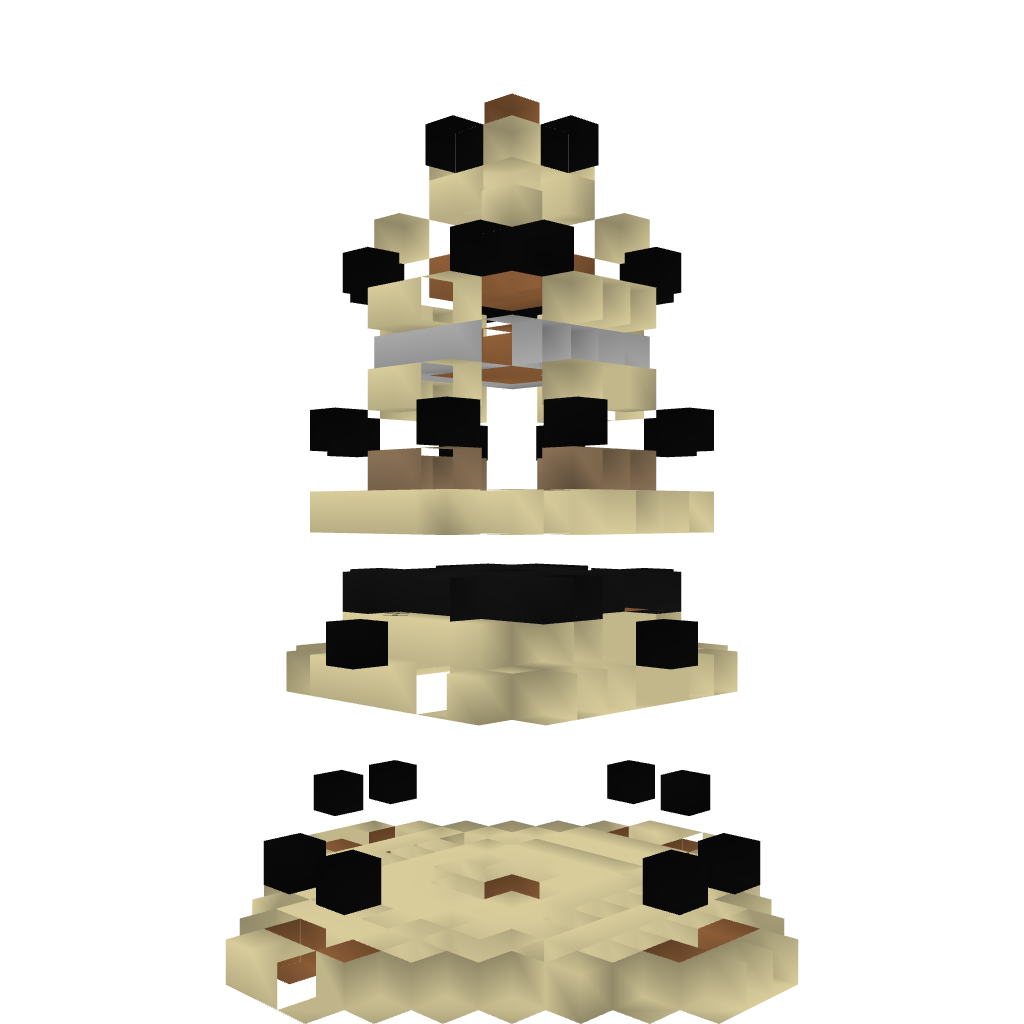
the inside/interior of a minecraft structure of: Sandstone Watchtower